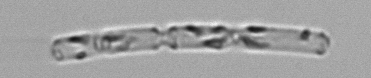
Label: Cerataulina_pelagica